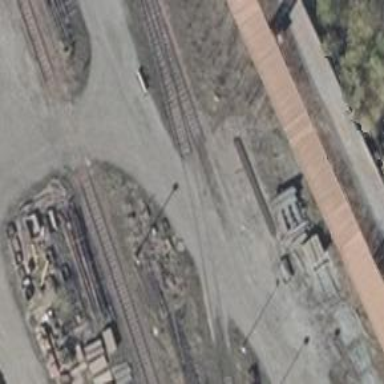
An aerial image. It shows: Abandoned railway yard.